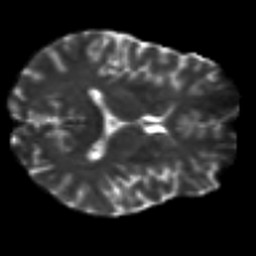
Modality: T2w
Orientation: axial
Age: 48
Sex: male
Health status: healthy
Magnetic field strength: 3 T
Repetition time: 8.4 s
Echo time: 0.0926 s